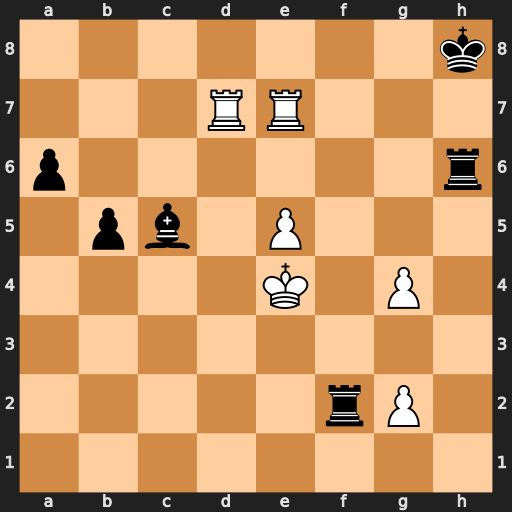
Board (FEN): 7k/3RR3/p6r/1pb1P3/4K1P1/8/5rP1/8
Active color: w
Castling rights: -
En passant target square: -
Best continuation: Rd8+ Rf8 Rxf8#